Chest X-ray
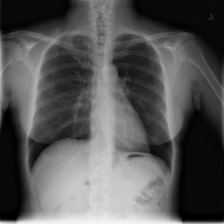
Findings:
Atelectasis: negative
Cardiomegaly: negative
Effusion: negative
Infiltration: negative
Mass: negative
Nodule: negative
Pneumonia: negative
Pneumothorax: negative
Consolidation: negative
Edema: negative
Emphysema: negative
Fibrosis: negative
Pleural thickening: negative
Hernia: negative